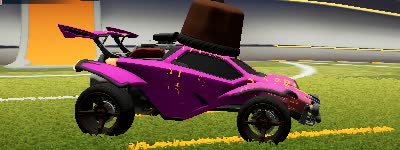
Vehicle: octane